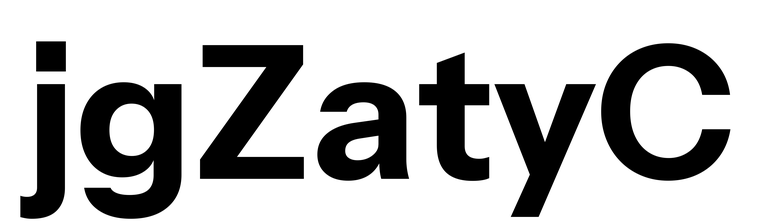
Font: InstrumentSans_Bold